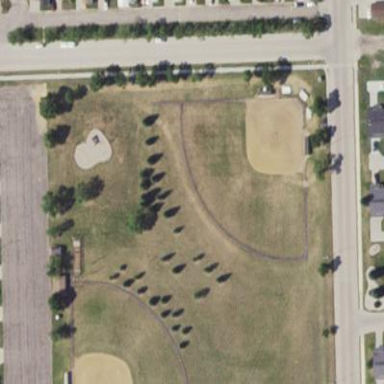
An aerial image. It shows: Baseball pitch for leisure land.